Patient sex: M
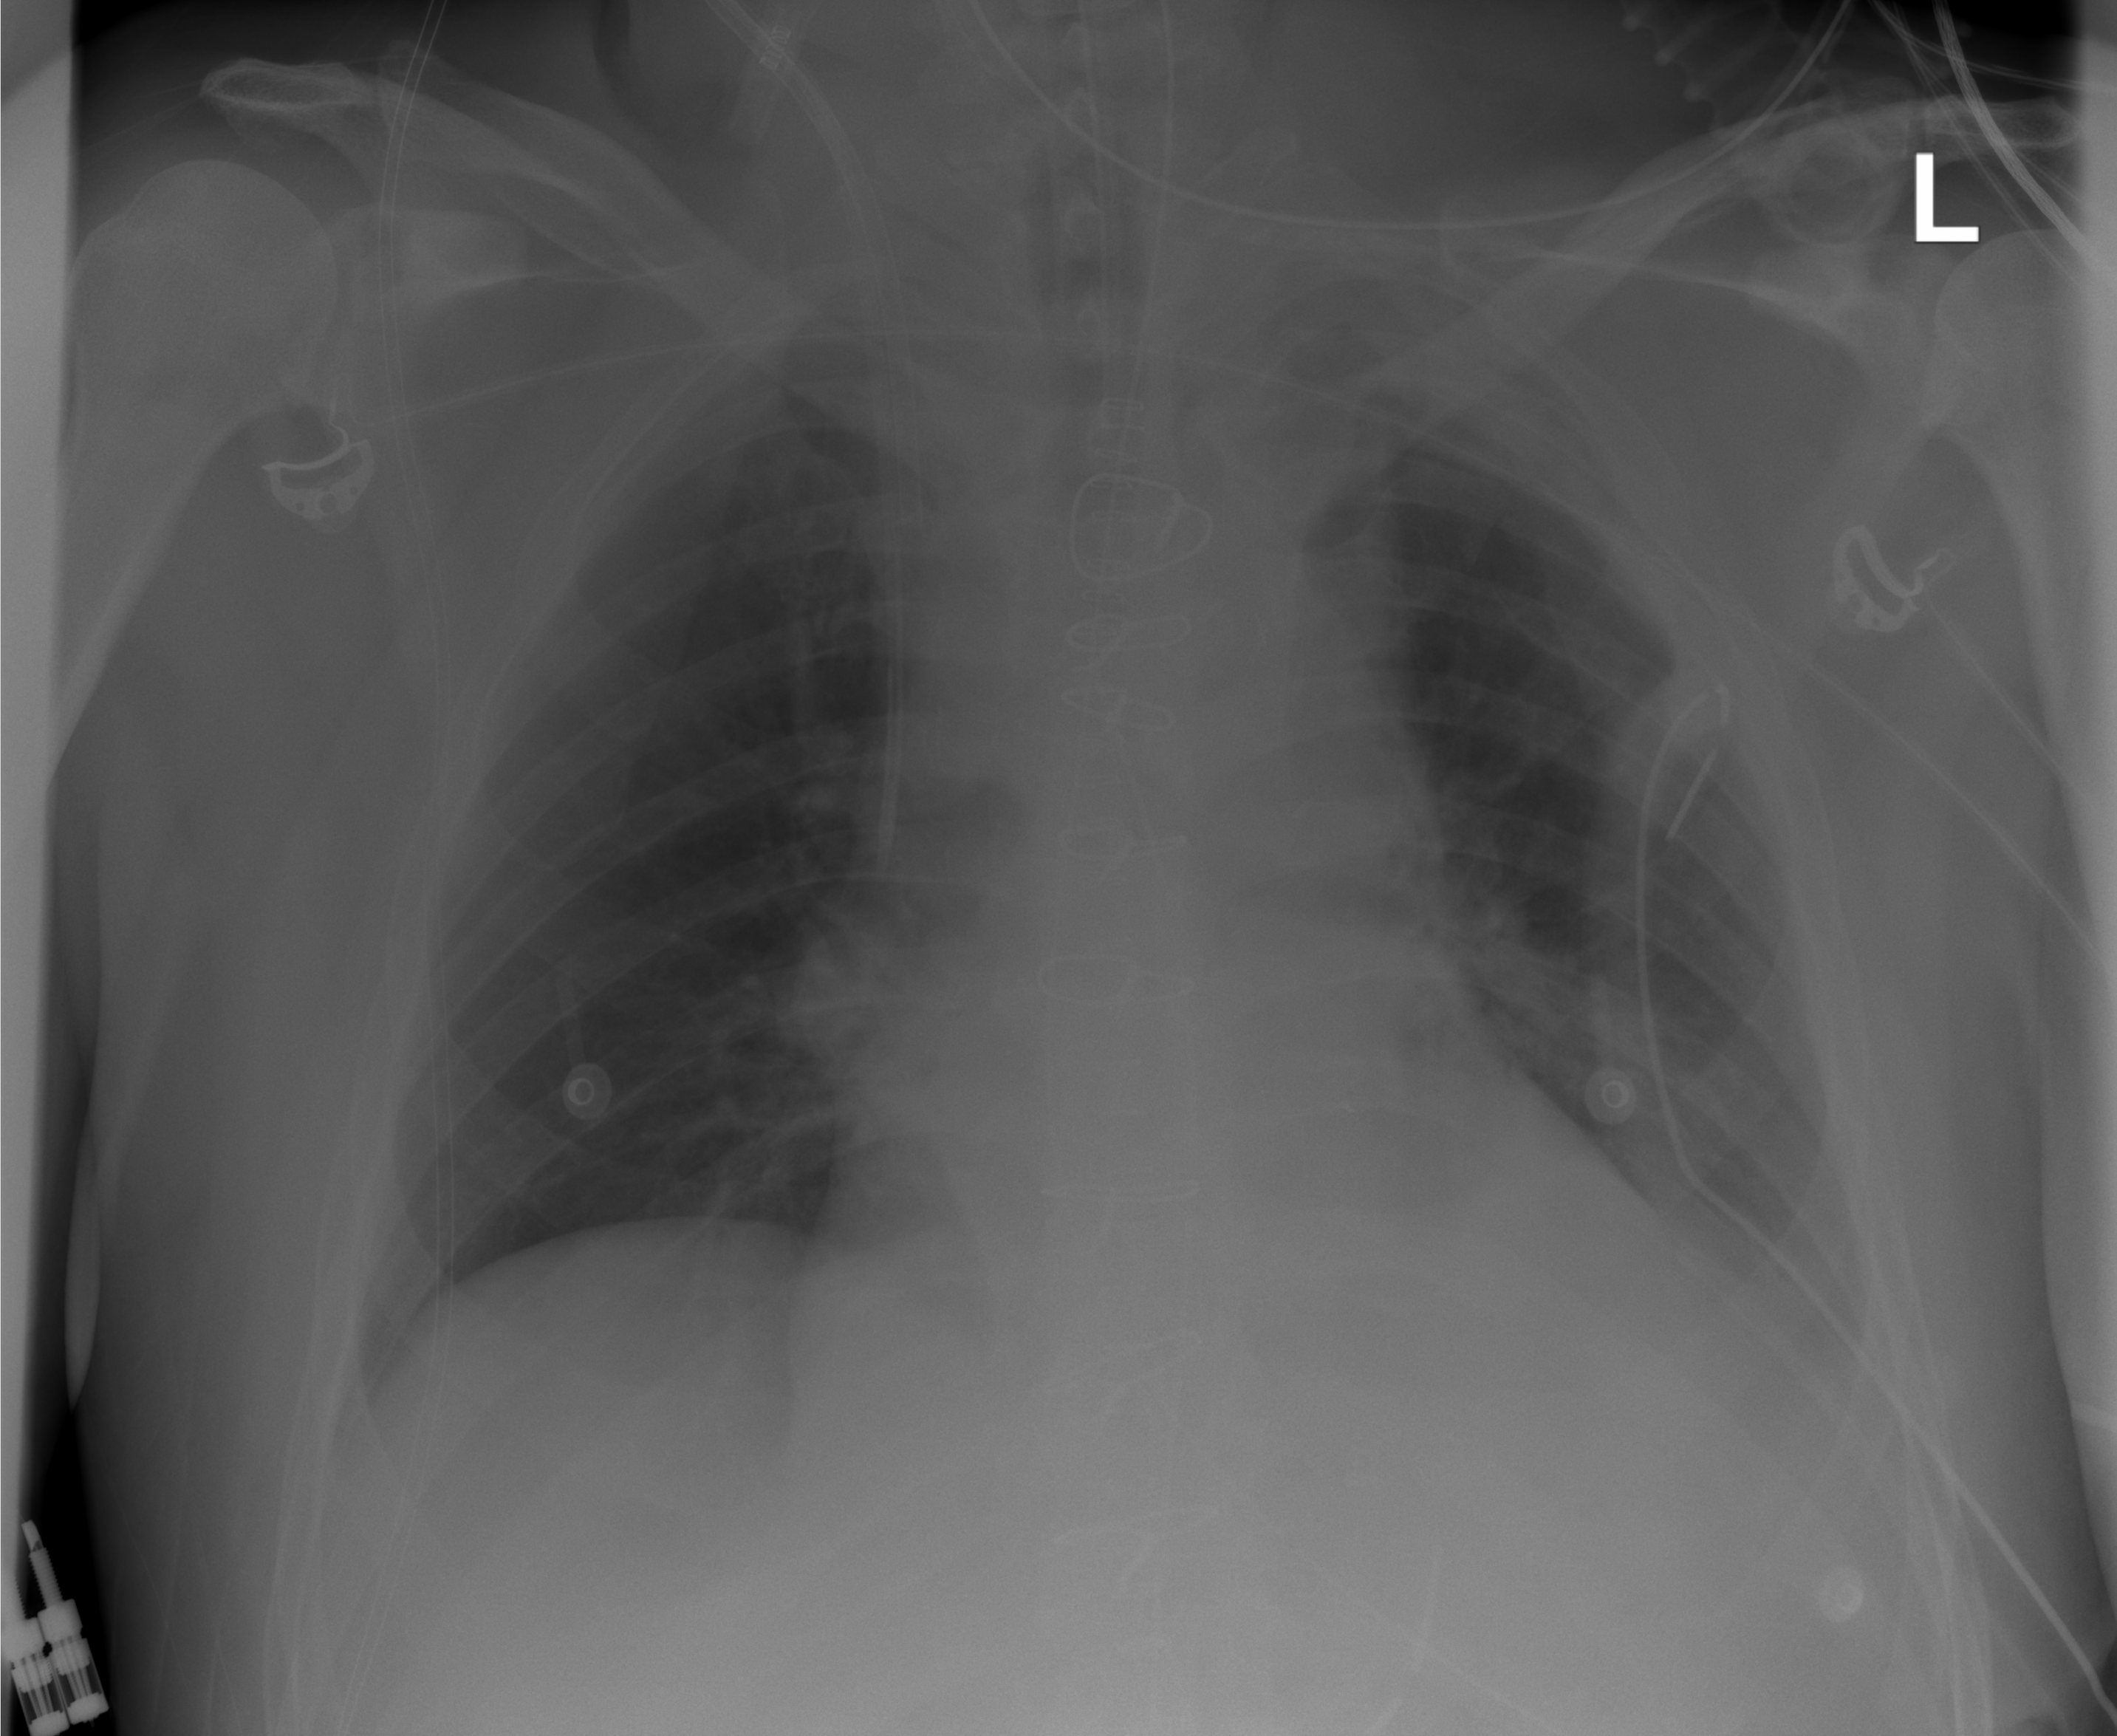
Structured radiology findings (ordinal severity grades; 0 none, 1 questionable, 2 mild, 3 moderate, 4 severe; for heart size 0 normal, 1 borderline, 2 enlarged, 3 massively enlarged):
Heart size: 2
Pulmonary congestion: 1
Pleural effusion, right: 0
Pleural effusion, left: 2
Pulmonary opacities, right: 0
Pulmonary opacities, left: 0
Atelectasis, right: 0
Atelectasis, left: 2